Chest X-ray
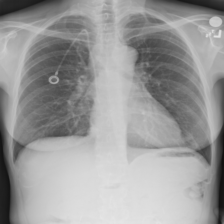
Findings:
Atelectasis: negative
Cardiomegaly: negative
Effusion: negative
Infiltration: negative
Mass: negative
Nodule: negative
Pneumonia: negative
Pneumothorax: negative
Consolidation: negative
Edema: negative
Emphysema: negative
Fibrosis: negative
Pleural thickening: negative
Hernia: negative